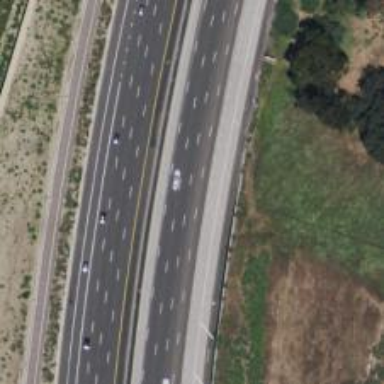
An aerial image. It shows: View of motorway.